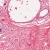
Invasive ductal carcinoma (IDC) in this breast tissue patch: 0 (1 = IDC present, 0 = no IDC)